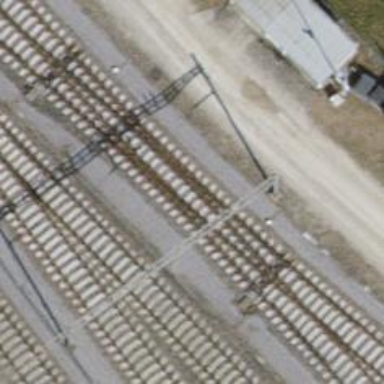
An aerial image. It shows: Railway switch.